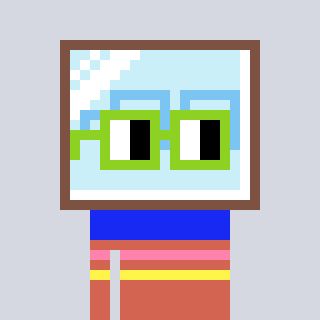
a pixel art character with square light green glasses, a mirror-shaped head and a peachy-colored body on a cool background